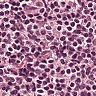
Metastatic tissue present: no